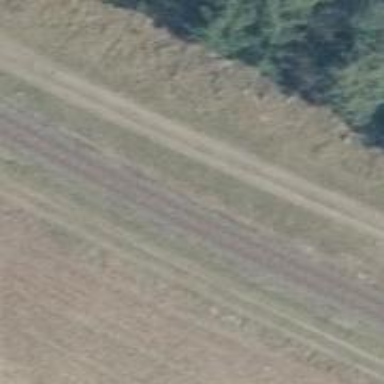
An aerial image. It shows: Railway track.